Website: home-depot
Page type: payment
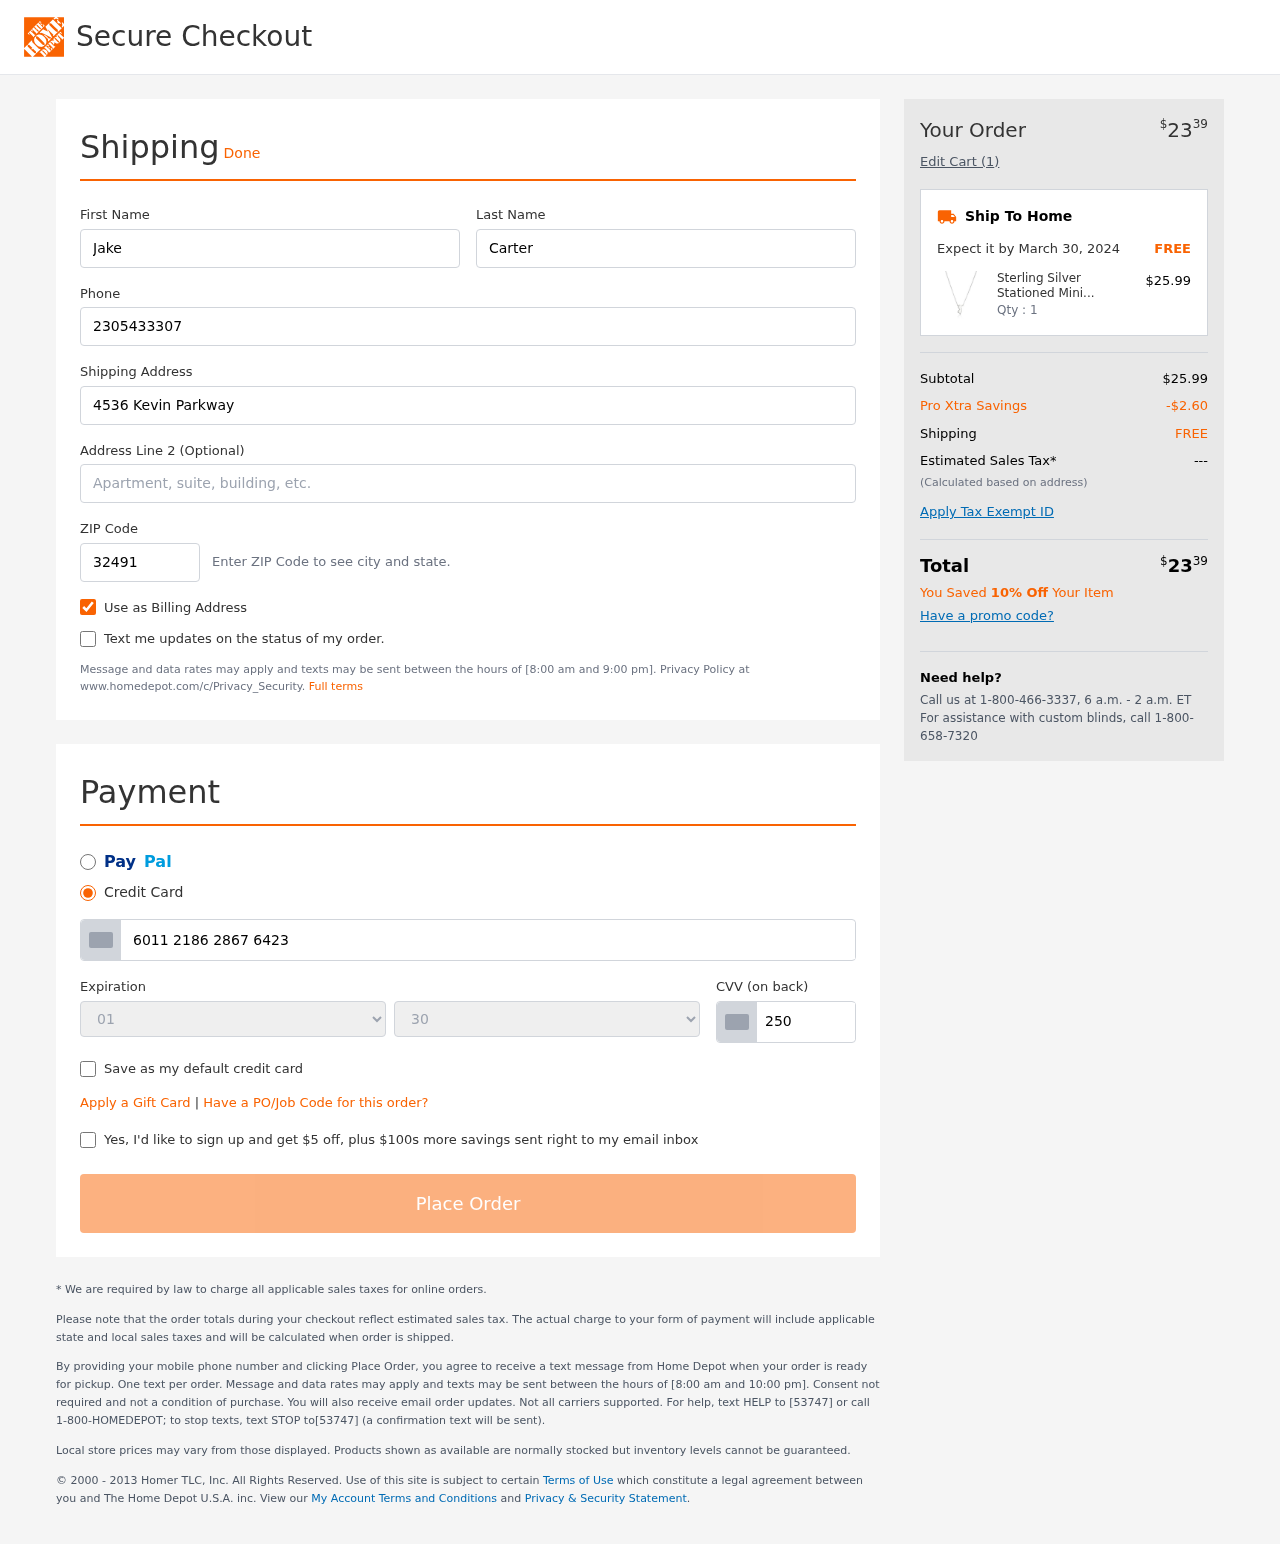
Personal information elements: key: PII_CARD_CVV
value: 250
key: PII_CARD_EXPIRY_MONTH
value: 01
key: PII_CARD_EXPIRY_YEAR
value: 30
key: PII_CARD_NUMBER
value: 6011 2186 2867 6423
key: PII_FIRSTNAME
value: Jake
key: PII_LASTNAME
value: Carter
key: PII_PHONE
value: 2305433307
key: PII_POSTCODE
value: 32491
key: PII_STREET
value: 4536 Kevin Parkway
Product elements: key: PRODUCT1_NAME
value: Sterling Silver Stationed Mini State New Jersey Pendant Necklace, 17"+2.5" Extender
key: PRODUCT1_PRICE
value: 25.99
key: PRODUCT1_QUANTITY
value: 1
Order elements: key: ORDER_TOTAL
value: $2339
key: ORDER_NUM_ITEMS
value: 1
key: ORDER_DELIVERY_DATE
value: March 30, 2024
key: ORDER_SUBTOTAL
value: $25.99
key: ORDER_DISCOUNT
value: -$2.60
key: ORDER_SHIPPING_COST
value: FREE